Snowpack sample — Snodgrass Mountain, Crested Butte, Colorado (2/4/25, 12:06 PM MST)
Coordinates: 38.923, -106.968
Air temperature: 35 °F
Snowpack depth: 80 cm
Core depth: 80 cm
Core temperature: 32 °F
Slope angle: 14°, slope face: 78°
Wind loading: low
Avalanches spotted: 0
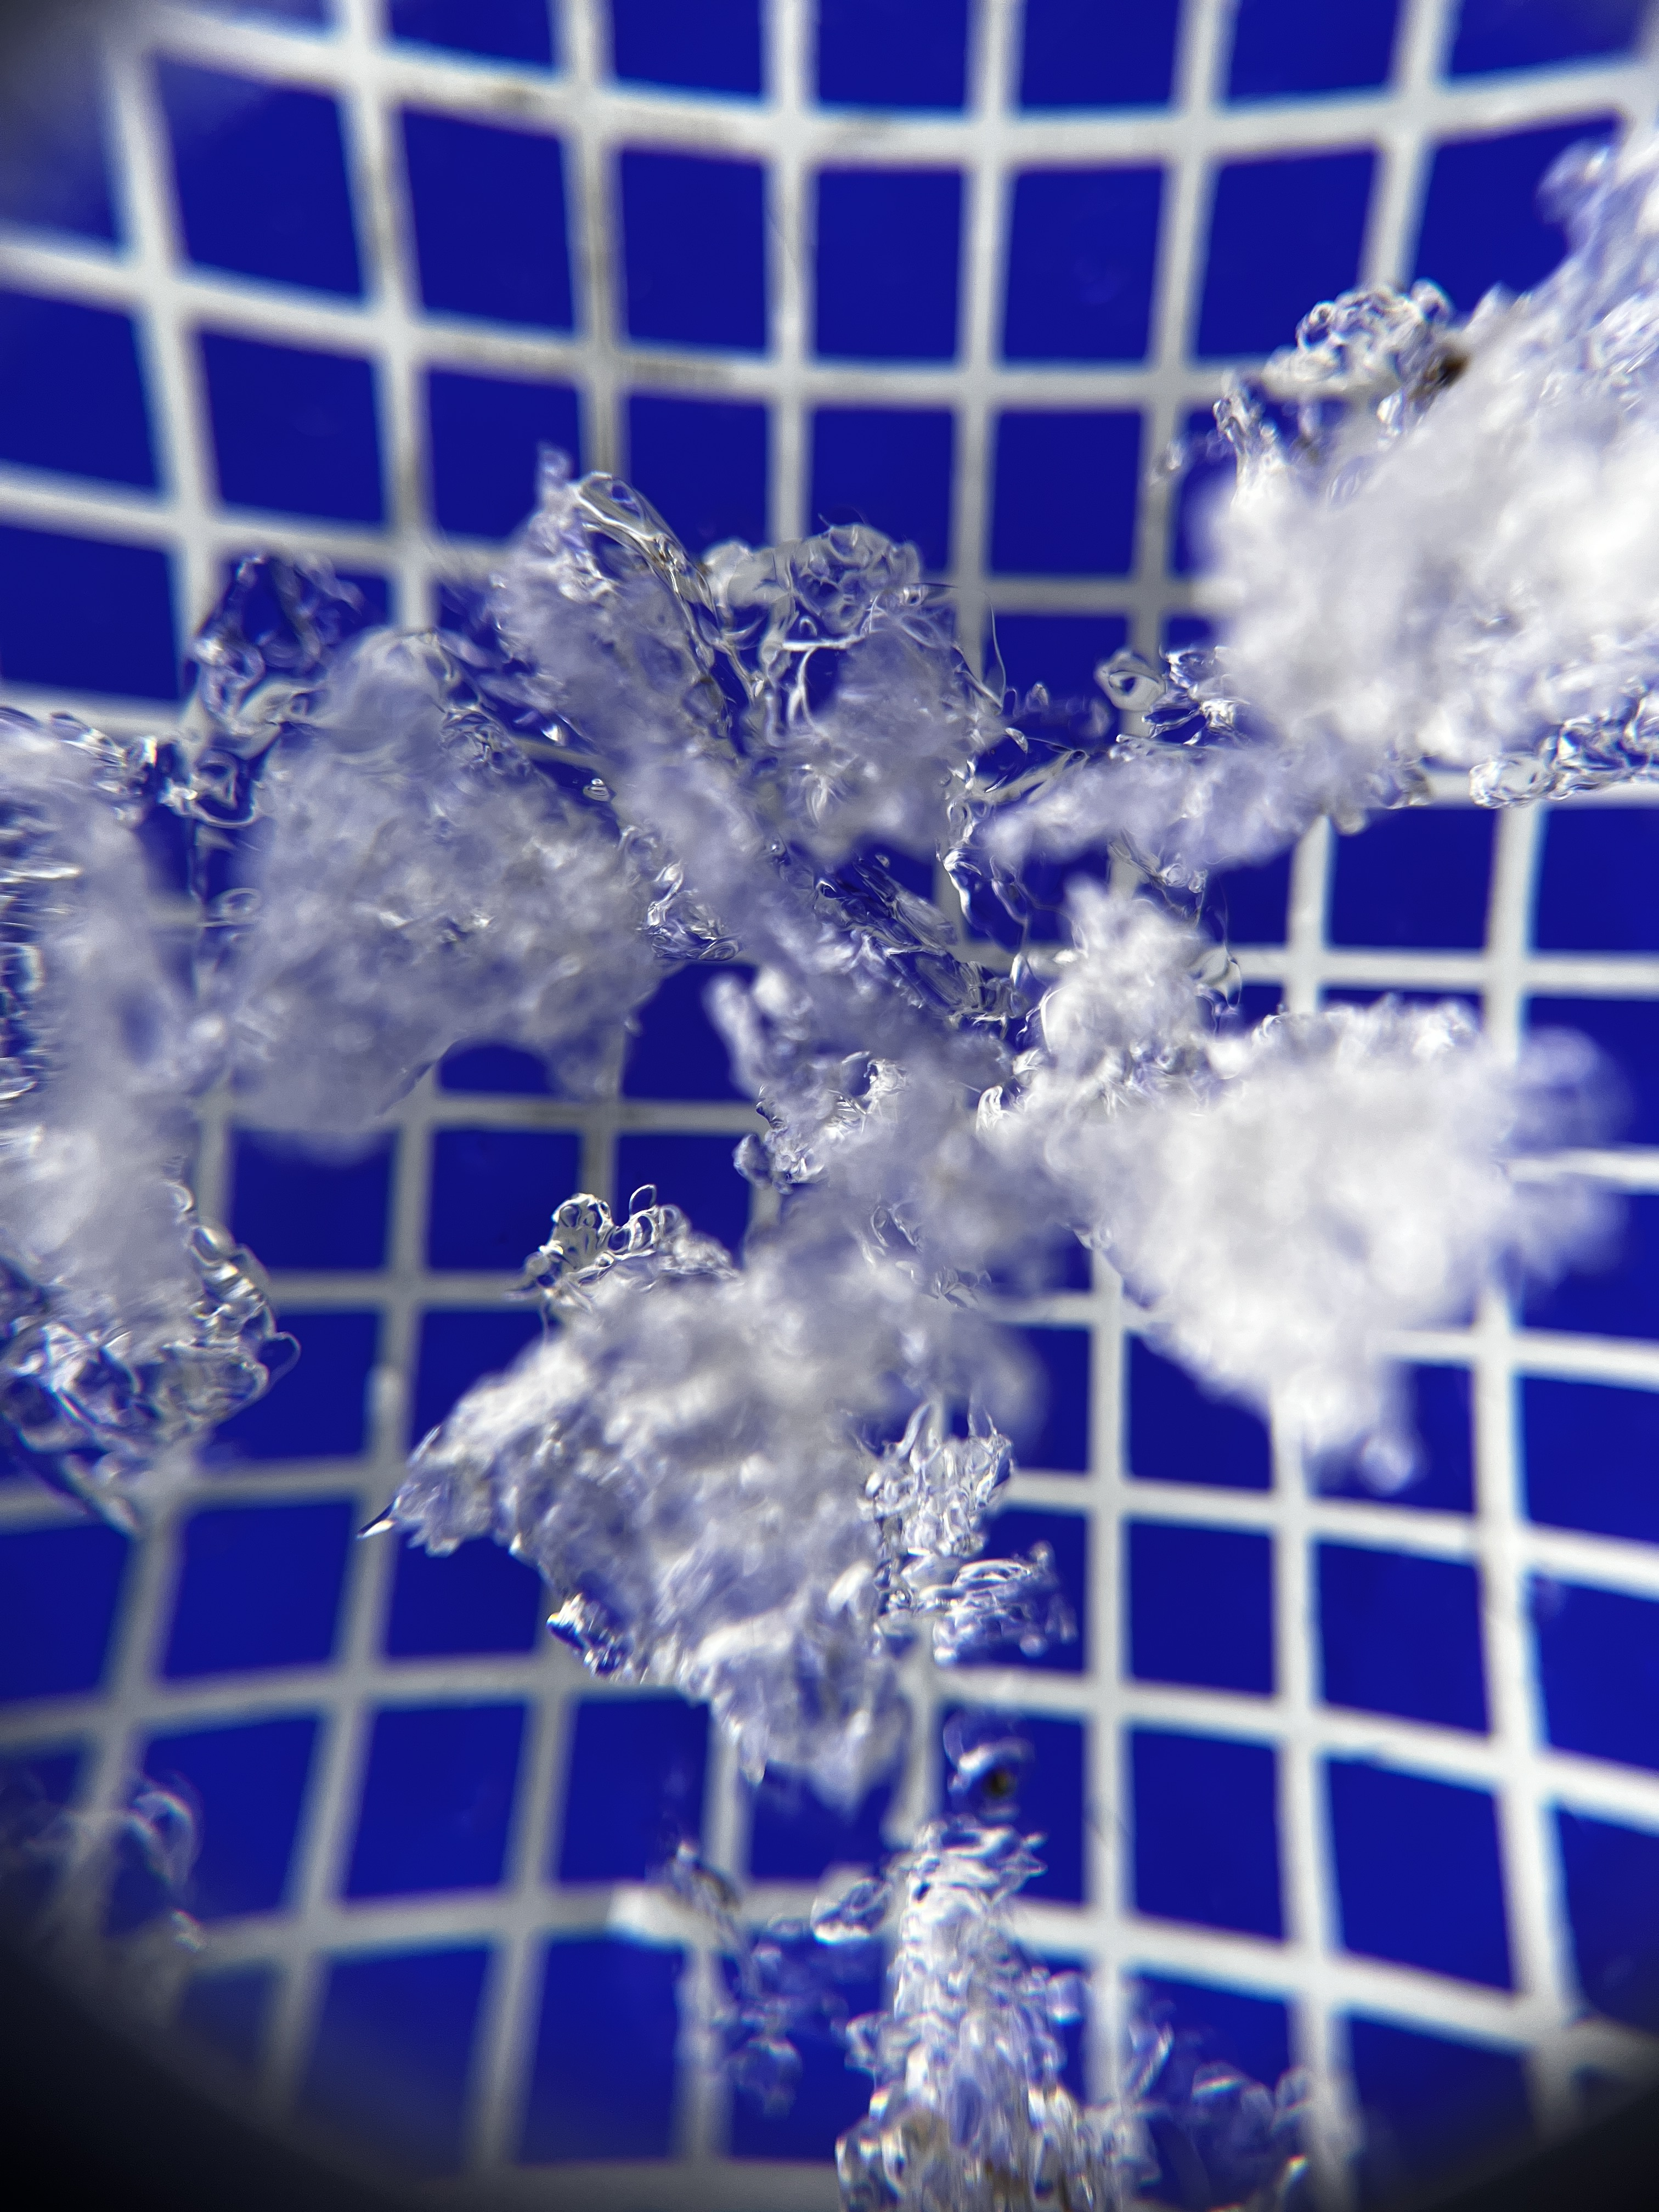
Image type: magnified_profile
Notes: No avalanches nearby, unusually warm weather for the last month reported by residents, Collected 25 yards from treeline